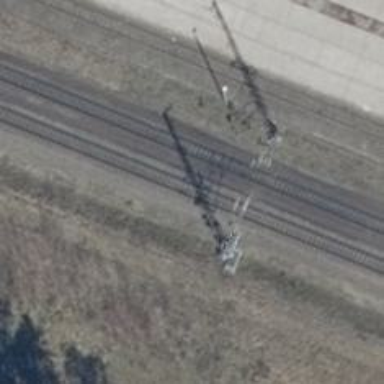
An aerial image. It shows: Railway signal.